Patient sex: M
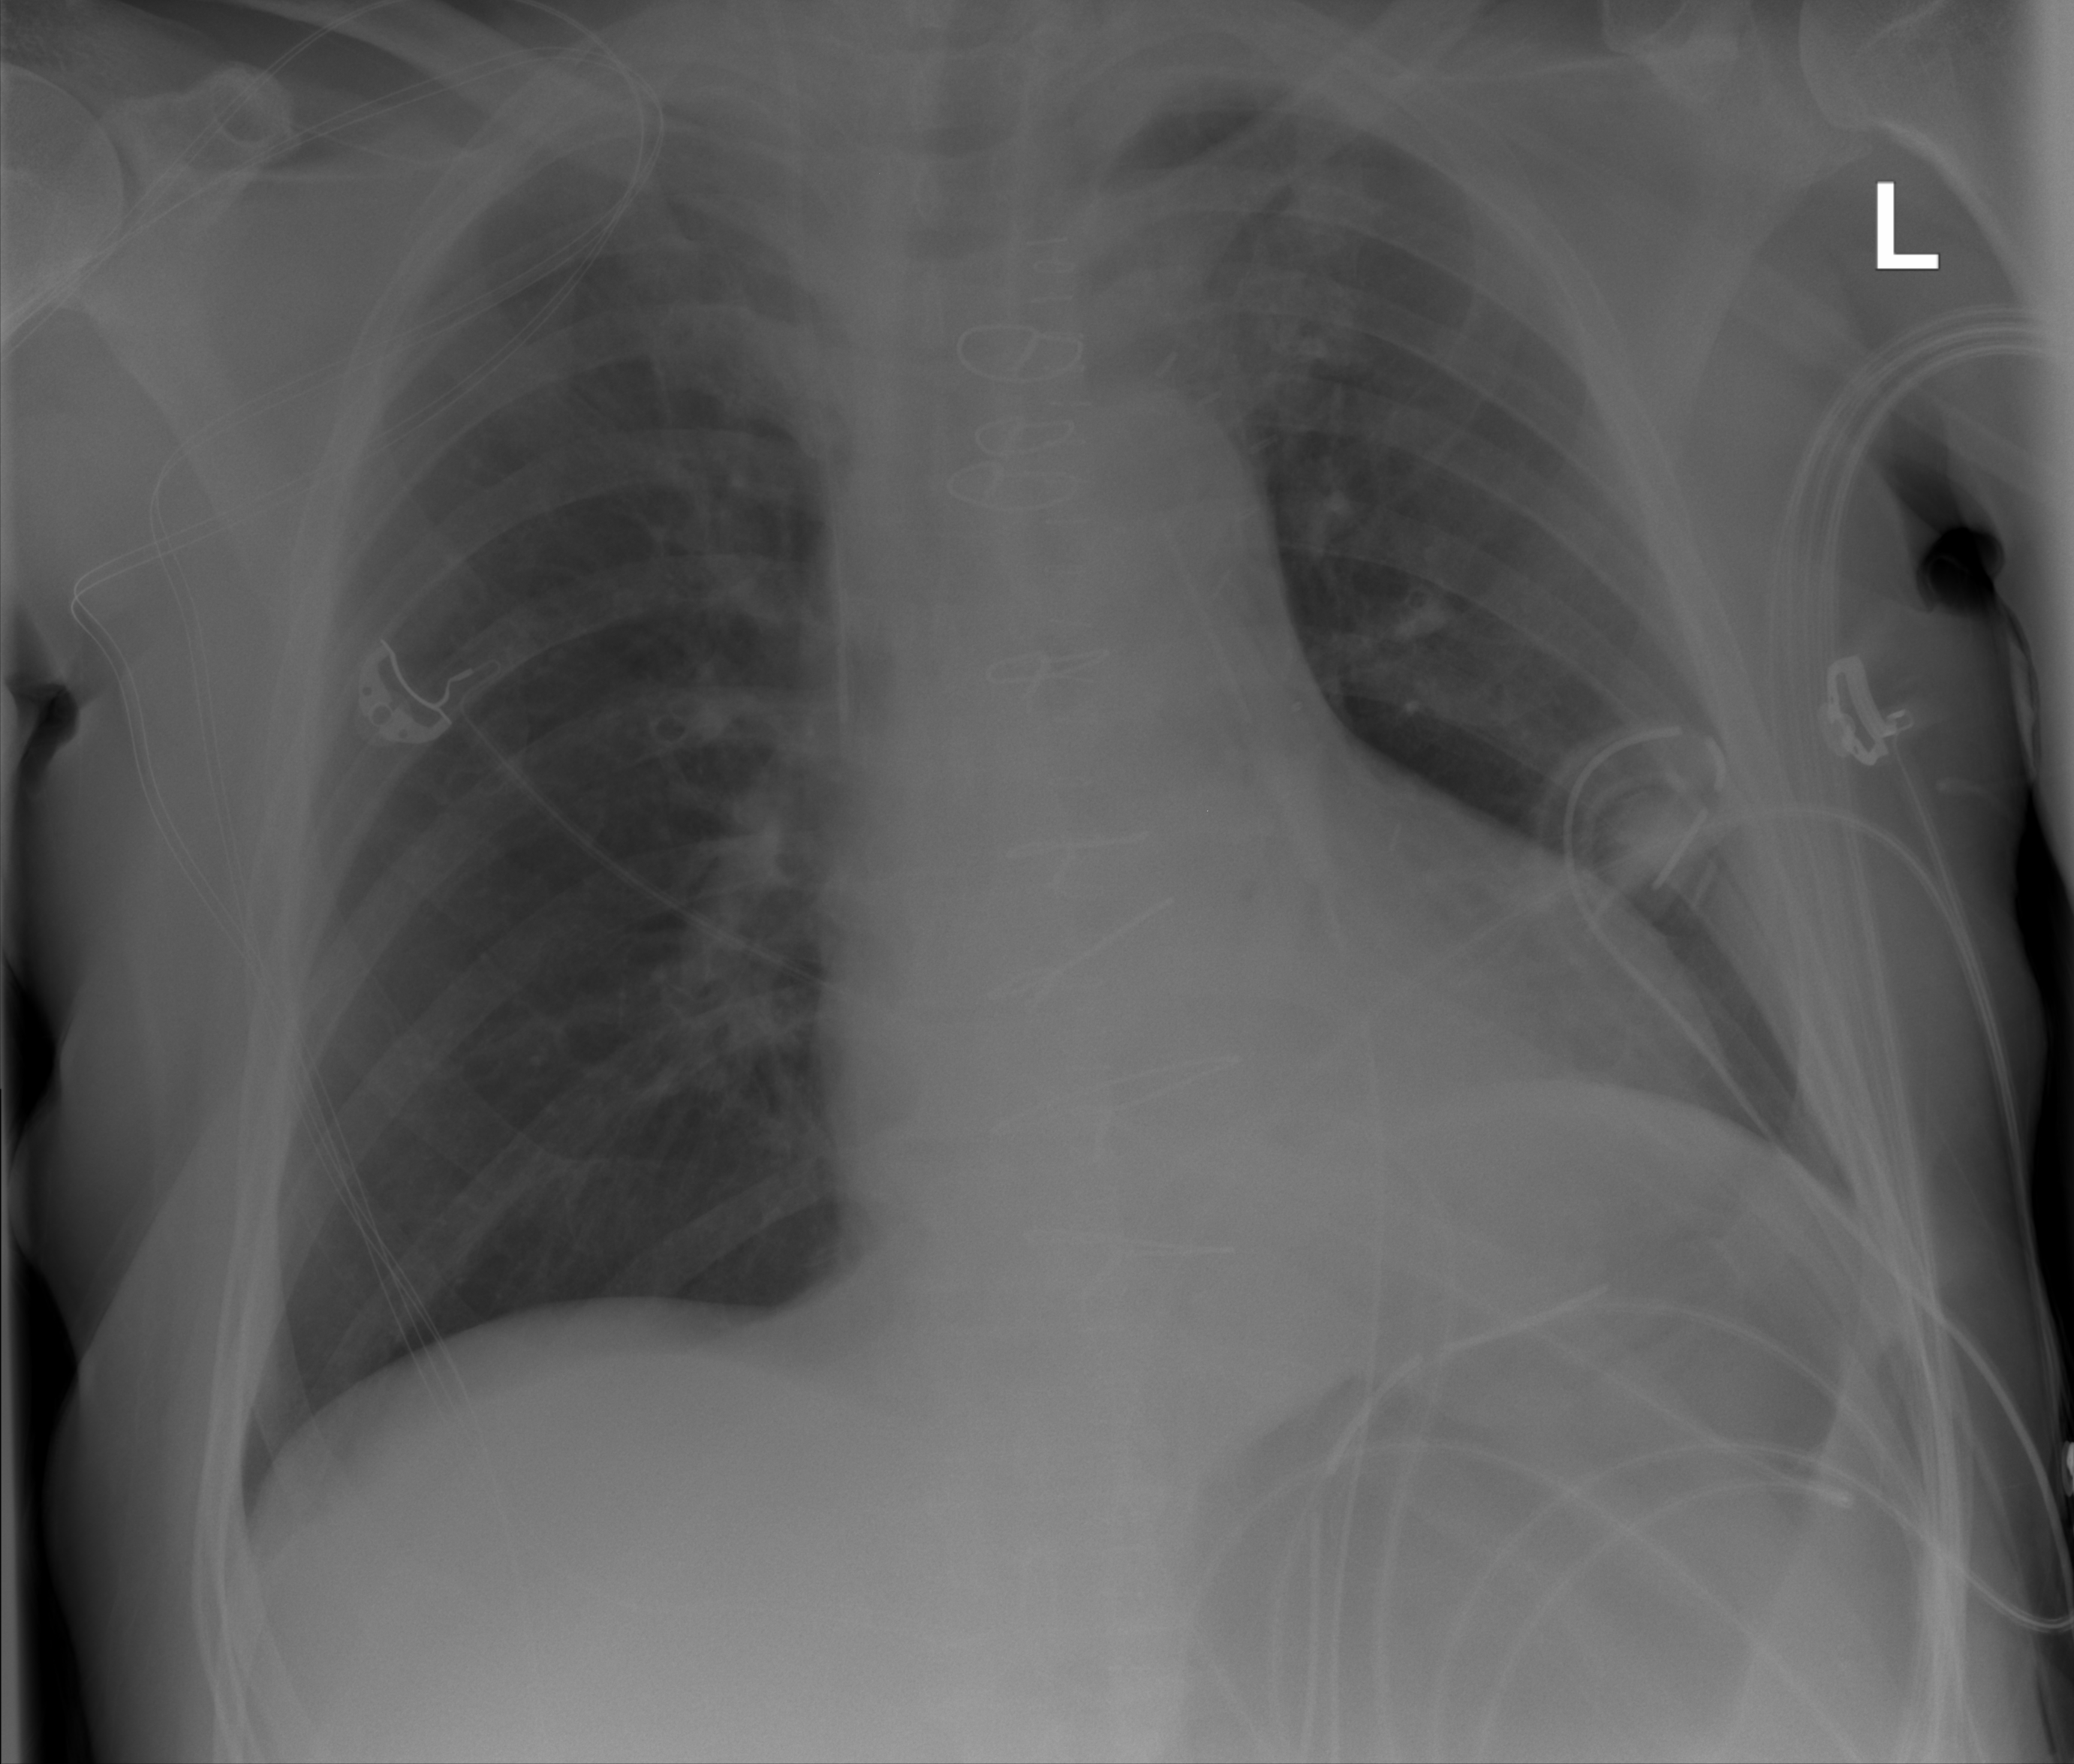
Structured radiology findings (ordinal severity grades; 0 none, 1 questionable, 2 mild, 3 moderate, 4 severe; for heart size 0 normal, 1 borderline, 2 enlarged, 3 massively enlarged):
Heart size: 0
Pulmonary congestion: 0
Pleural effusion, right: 0
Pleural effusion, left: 0
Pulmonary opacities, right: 0
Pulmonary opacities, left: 0
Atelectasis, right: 0
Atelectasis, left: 0